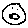
Label: smiley face